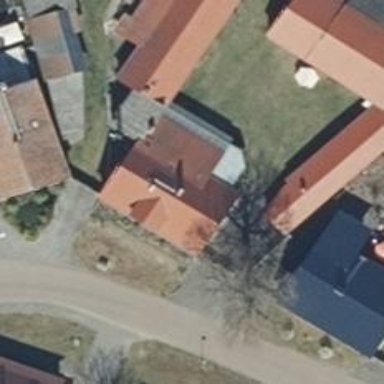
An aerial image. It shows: Residential building with gabled roof oriented along and colored orange.